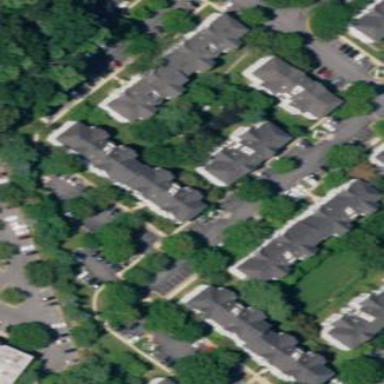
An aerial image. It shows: View of apartment building.